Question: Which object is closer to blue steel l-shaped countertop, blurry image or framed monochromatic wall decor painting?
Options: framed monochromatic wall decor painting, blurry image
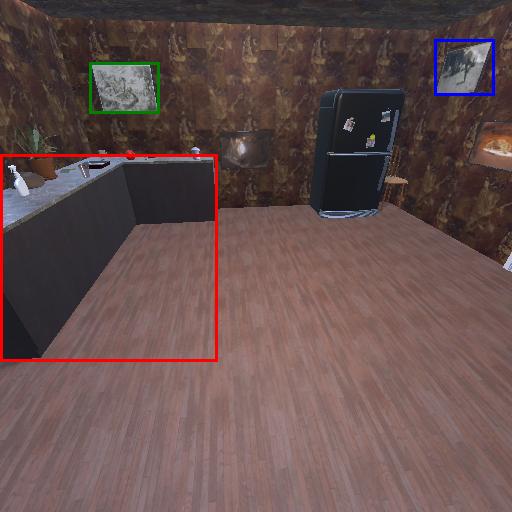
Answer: framed monochromatic wall decor painting